Interaction volume radius: 5 \u00c5
Interaction volume height: 25 \u00c5
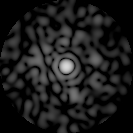
Disorder parameter: 0.8357